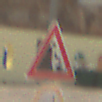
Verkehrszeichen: SteinschlagLinks
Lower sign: VerbotUeberholenEinspurigeFahrzeuge
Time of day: Midday
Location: Outdoor (Suburban)
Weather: PartlyCloudy
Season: NotSpecified
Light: Natural